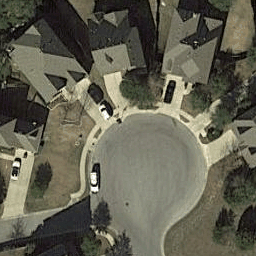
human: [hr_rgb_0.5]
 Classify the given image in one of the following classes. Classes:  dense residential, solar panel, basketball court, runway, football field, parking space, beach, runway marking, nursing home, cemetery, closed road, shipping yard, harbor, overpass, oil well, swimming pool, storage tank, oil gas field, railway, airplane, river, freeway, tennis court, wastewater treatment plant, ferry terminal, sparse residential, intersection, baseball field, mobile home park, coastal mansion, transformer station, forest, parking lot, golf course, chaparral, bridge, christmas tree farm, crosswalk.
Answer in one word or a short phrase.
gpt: closed road